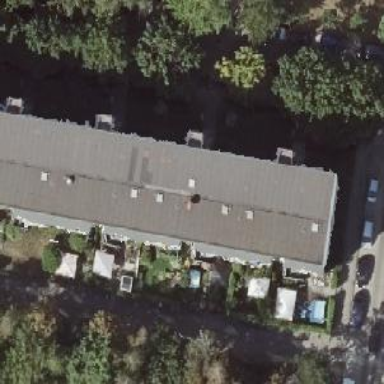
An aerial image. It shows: Building with apartments and flat roof.